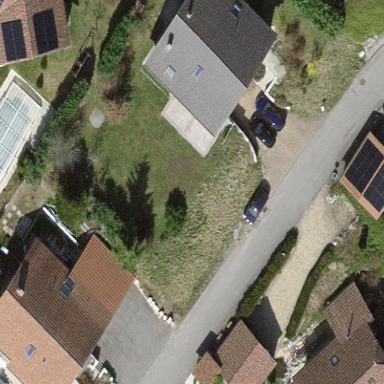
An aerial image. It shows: Simple and straightforward house.